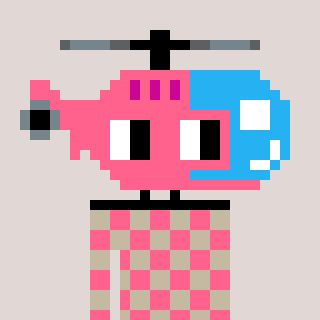
a pixel art character with square pink glasses, a helicopter-shaped head and a bege-colored body on a warm background